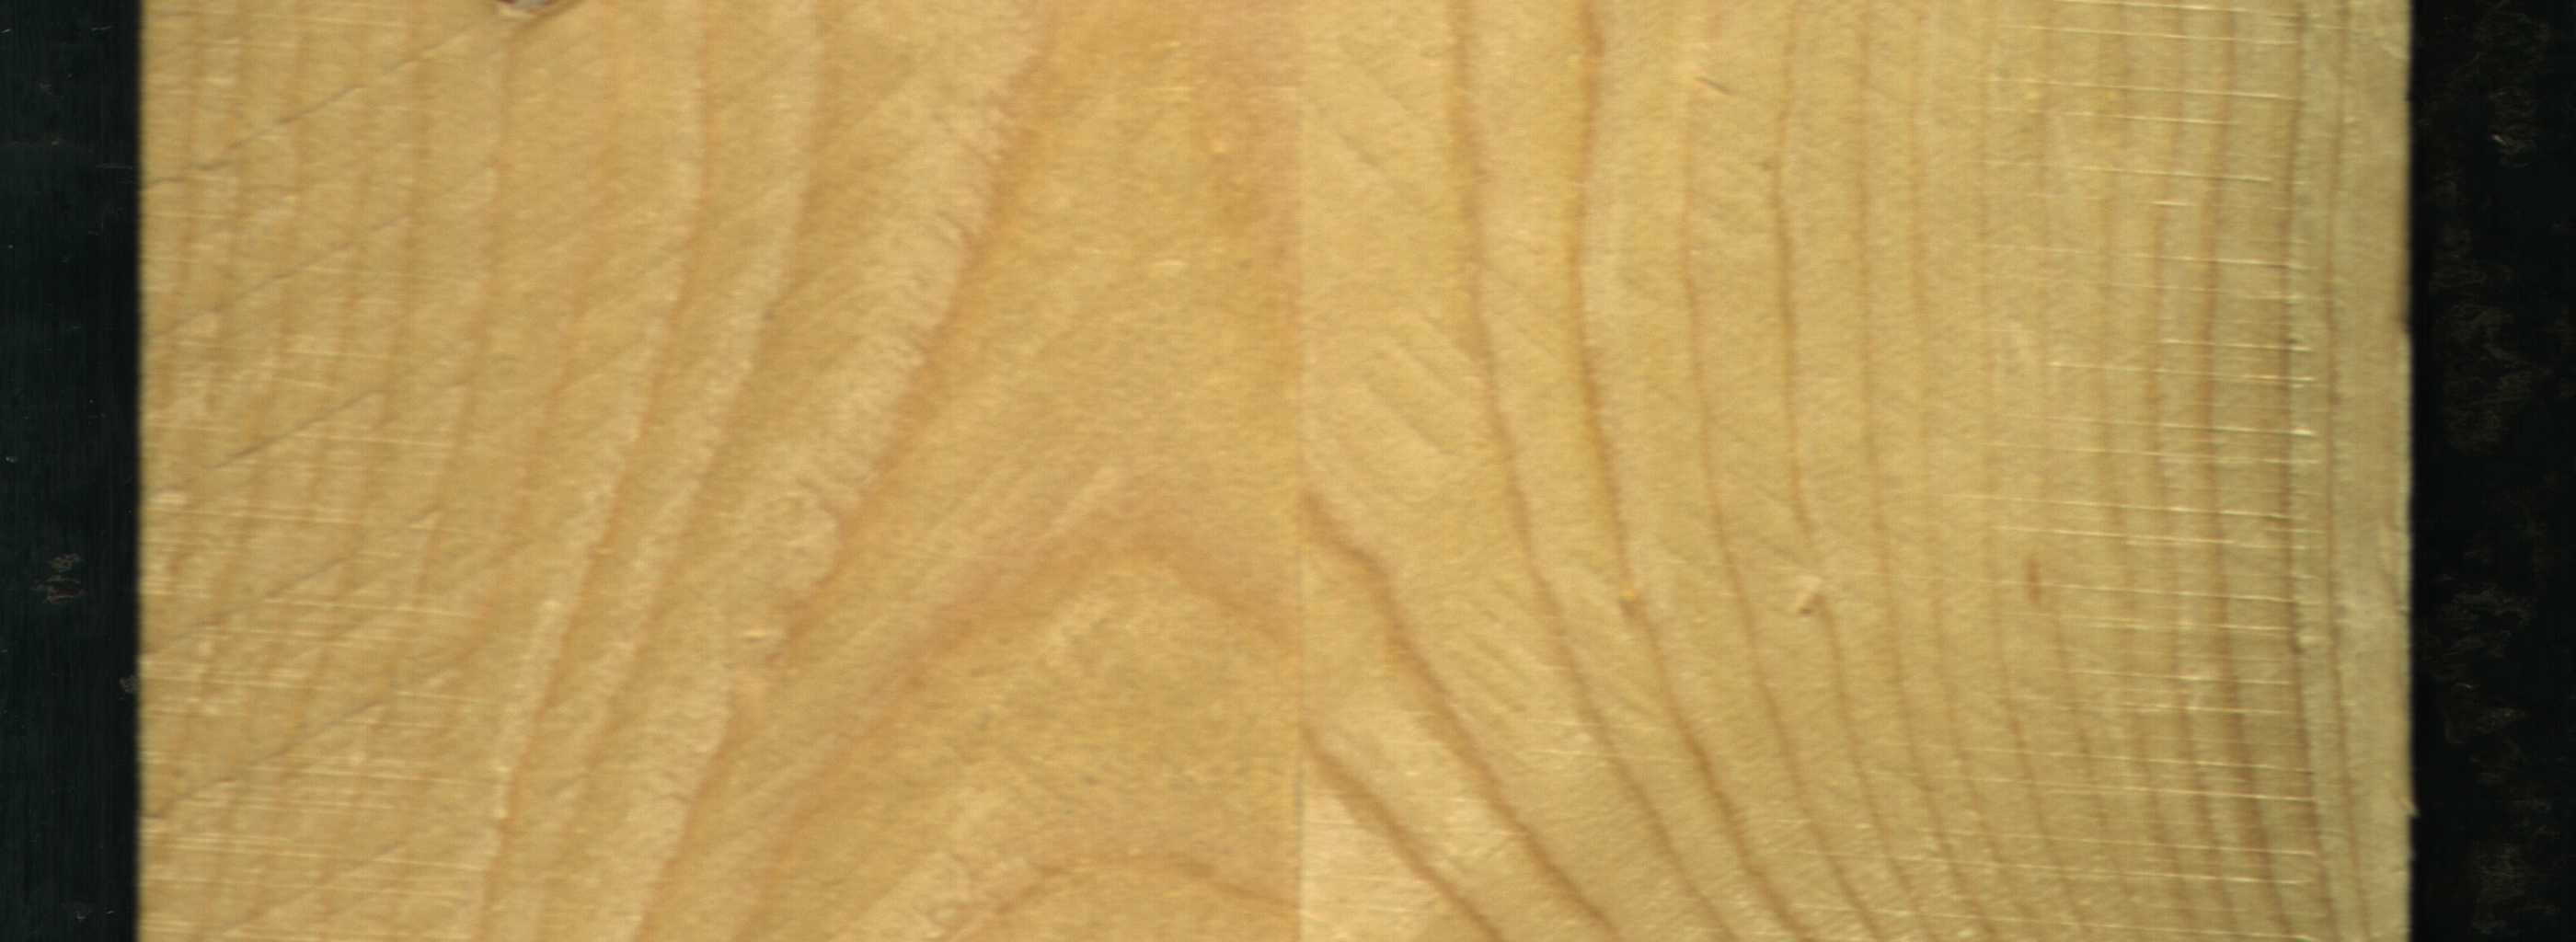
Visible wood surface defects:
Live_Knot